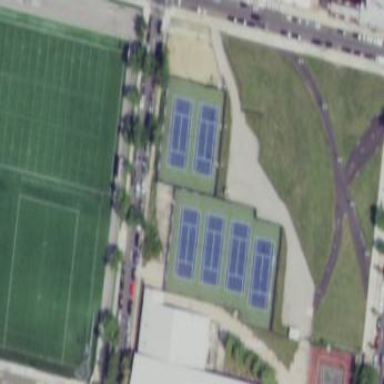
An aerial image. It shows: Tennis sports center with asphalt surface.